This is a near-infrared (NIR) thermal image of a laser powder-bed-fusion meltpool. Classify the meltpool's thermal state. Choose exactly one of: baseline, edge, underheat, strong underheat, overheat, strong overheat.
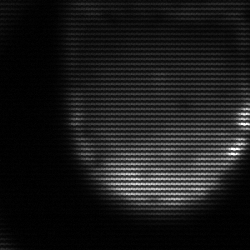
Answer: edge